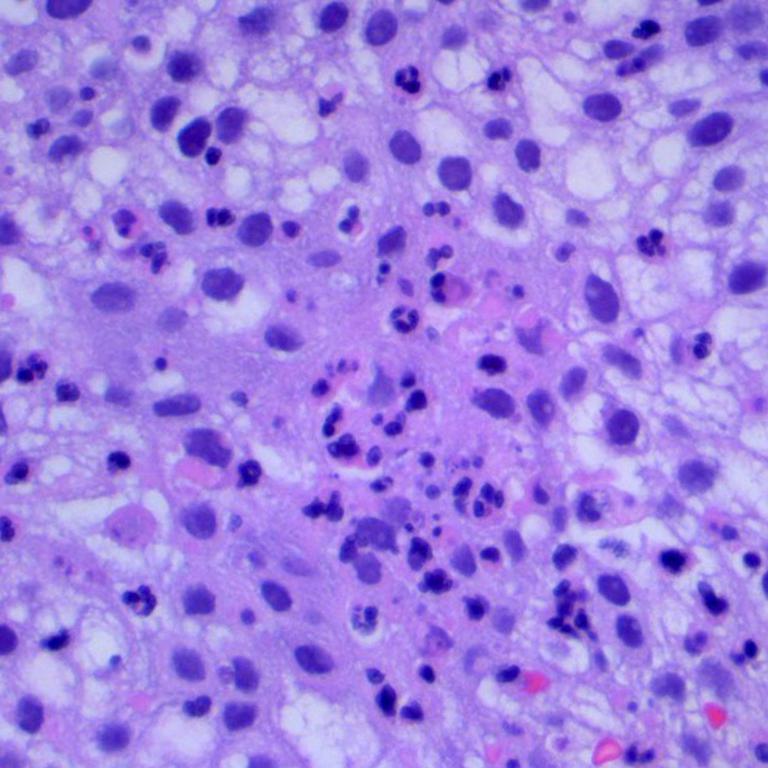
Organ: lung
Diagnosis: squamous carcinomas